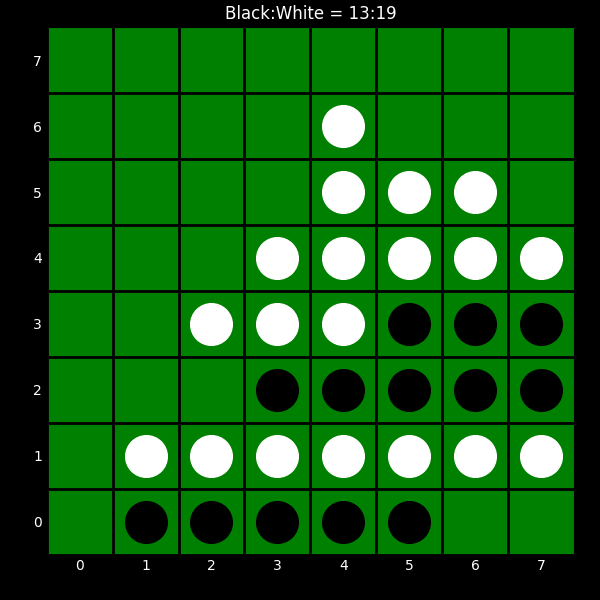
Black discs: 13
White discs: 19